Question: I am interested in using a condition and illustrating it in 'ggplot2'- specifically, if the absolute difference between T2 and T1 is greater than one (i.e. 'abs(T2 - T1) > 1'), then I color (in black) that particular data point on "T2".
However, the problem is that I'm unsure how to do this in code - and sufficiently, at that.
This is the code:
'''
library(ggplot2)
library(reshape2)
library(directlabels)
df[, c(2:13)]<-lapply(lapply(df[,2:13], as.character), as.numeric)
df<-data.matrix(df)
dat = melt(subset(df, select = c("Value","Condition")),id.vars = "Condition")
dat<-dat[1:40,]
dat[,1]<-c(rep(1:20,2))
dat[,2]<-c(rep("T1",20),rep("T2",20))
colnames(dat)[2]<-"Time"
ggplot(aes(x = Var1, y = as.numeric(as.character(unlist(dat$value))), color = Time, group=Time),
data = dat, label = value) +
geom_point(aes(shape=Time, size=4)) + geom_line() +
geom_text(aes(label = round(as.numeric(as.character(unlist(dat$value))), 2)),
method="smart.grid", color = "black") +
xlab("Items") + ylab("Values") + ggtitle("Line Graph")
'''
This is the chart:

This is the 'dput()' output:
'''
dput(df)
structure(c(2, 2, 2, 2, 2, 2, 2, 2, 2, 2, 2, 2, 2, 2, 2, 2, 2,
2, 2, 2, 1, 1, 1, 1, 1, 1, 1, 1, 1, 1, 1, 1, 1, 1, 1, 1, 1, 1,
1, 1, -2.77799880286286, -5.50944520378118, 1.88836435580497,
-5.58406005229873, 4.44735158239659, -6.82897889434699, -2.1716215347289,
-6.24523609922322, 2.76458526645867, 5.48271803933499, -6.14473005987329,
-1.5417866304646, -6.62612955305313, 3.70896578961902, -3.4179458605496,
1.82132726703399, -0.9280760020449, -1.37160088556748, 3.19524553300007,
-4.95347572092664, 2.85061161249751, -1.86116126313546, 5.02499132690551,
-0.589243309301991, 4.82762042912157, 0.169968256089778, -2.19470633021516,
-1.49426127124266, 4.0326779589342, 5.48630151034464, -3.04465732022428,
2.74719269076656, -3.42432474774963, 7.17005454165613, 3.29173512430591,
6.15013558100303, 3.37225798878721, 3.16447670131925, 5.76818087898048,
-2.47667639336567, 2.9410259668896, 5.24942846129507, 2.95615407147939,
2.53728090334437, 4.45378164065699, 4.99724304408089, 3.41151350933973,
6.5558635012366, 2.9382584815192, 5.553396018278, 5.66712392721592,
3.70722135586978, 4.91809317051882, 4.43567725100426, 4.85957115798564,
1.13776426116428, 1.45147180831314, 2.93845495539568, 3.69799943125266,
5.58188967776966, 1.70671301941748, 1.87716808779163, 4.52979801504946,
4.02882680021941, 4.47697541167503, 2.00725924508944, 1.47797506789819,
2.81083558050484, 1.73059487384682, 2.93638454645181, 2.11798237001241,
1.56476900094613, 2.8051256046925, 4.91148661864085, 2.39984241054436,
6.01680803527874, 3.45216832637263, 3.86786912841398, 5.14510980394688,
1.96226240820569, 1.46769784381359, -4.23315686452177, 1.34462318507629,
-4.13803301156994, 3.46433009466818, -0.688603097392773, -0.864647679558938,
-2.41397623113989, 1.9258218879359, 2.12843971854681, -3.90465123084954,
2.85141616984777, -0.425193435370328, 1.26215227718771, -0.443706739548623,
1.99409077435011, 0.993384901206013, -1.2539971894181, 2.16674821850839,
-1.14332285049104, 1.2877641319428, -5.0790640948831, 2.16491856402794,
-5.7209806024071, 2.42987914111965, -0.0338801558976428, -4.05418787838149,
-4.66851179473313, 2.84008251058085, 3.82691297178971, -4.84551053369274,
0.081540160504272, -2.15526245166253, -0.176870366357385, -0.877844323553365,
-0.258594819181801, 0.430370682726835, -3.49027845749809, 0.331486593462475,
-4.37685606663863, 1.12112630791616, 3.84715347197235, 1.47596355786357,
4.04476901846664, 3.22121946000162, 2.13221568496659, 0.652861523704772,
1.86053940564217, 2.18750685665418, 2.22409039914394, 3.31684834987514,
2.37433623873005, 1.96881662200605, 0.623734917918608, 0.938645410686527,
1.6194531430081, 1.0572785346611, 1.80192982083783, 2.30928777991719,
1.33090194123859, 2.30457009724777, 4.44215663384225, 1.9456455099693,
5.5491241262749, 2.90365637378558, 1.35352785699859, 4.00797171059206,
4.54513631393887, 4.11261546736008, 4.72222683677877, 4.77697916123432,
0.401623824136378, 2.80147690765104, 1.44060736377897, 1.20626242635587,
0.335776941897886, 0.870712988549501, 2.82555530959146, 1.02961044767606,
4.40677773658637, 1.08733086714195, -4.58237221368757, 0.500775366216656,
-2.24308867788549, 0.923483146787494, 0.983312535004998, -0.506717556382614,
-0.704911411238621, 0.789477493179571, -0.263046689942195, -2.43579693951632,
1.14410003345258, 0.903308056174724, 2.56662144872607, -2.83034226881492,
1.72659090224099, 1.48023061106132, -5.30639508766639, 1.11099764546048,
-4.19126050554502, -1.05089323769677, 1.54372391361437, -1.56352981645499,
2.93127137918086, 0.501362777825551, 0.346307986678131, -0.344374655196894,
1.91773468184104, -3.61476249608386, -4.5451606571318, 3.13201396026136,
1.10416369238183, -1.6515940027554, -2.30082843813389, -3.24938747503207,
1.64169861482598, 1.25939003291661, -3.22315899193569, 1.02901350502441,
-0.307596191022465, 0.607172870047824, 3.18670101637946, 1.18329147532167,
1.73931931950462, 1.08642392258211, 1.75963707713729, 0.598209932001034,
0.71799058314335, 1.71030492189432, 1.86973358441346, 1.96214081370305,
2.12865325016569, 1.86580109155386, 1.99385141233056, 1.9304518662167,
1.67887046756132, 1.89380653935655, 3.51584085505365, 1.59008281821586,
2.63776915192942, 2.01324356378045, 1.92426610560178, 2.01351363124494,
2.09837681150714, 0.564283583646676, 1.94900394722626, 2.03932275387923,
1.77291581898077, 3.31700177429301, 3.56054613450095, 2.48818428369487,
1.56026700091836, 0.895001669911228, 2.45494944723334, 2.49614852057026,
0.980970610101227, 1.2327710192819, 1.90720295041313, 1.52990252674699,
2.24055435759981, -1.73119862850002, 1.0216815782015, -3.08104316219856,
0.742062185068333, 0.637759900635563, 0.313639004730233, -1.04389320657185,
-0.168343229992165, -3.50957435418526, -0.805146224350448, 1.89813728483076,
2.11234302788144, 0.65291943976787, -1.66538732232707, 2.06761784535478,
1.07368735890632, 1.18116854535688, 4.35475739971616, 2.4291449411867,
2.66250155475042, -3.07984879560606, -0.982161144689049, -2.17134923344571,
-1.04981167576708, 1.02982534690544, 0.0739956440116955, -3.53127755255401,
-0.983920844230844, -2.4237703274689, 1.1137895914255, 1.88292910019935,
1.88115084031971, -0.528776945568896, -2.51963703622653, -1.21224167026079,
-0.00733001295324706, 0.489654593226242, 1.64244792747709, 1.97849384758581,
-2.73222532916273, 1.30664000318633, 2.51152591709287, 2.3610878671388,
2.68821086374941, 0.756179657571522, 1.31406083006702, 0.502270349719078,
0.877048724863803, 3.27032715567304, 2.02817740776692, 3.13885298082316,
1.69040861120208, 1.44621246031203, 2.72542768045343, 1.65168160243242,
1.0613486997877, 1.36730424217884, 4.70242398349343, 1.47846129638809,
2.90982977301074, 1.6415398652502, 1.80971856575705, 1.80126834813569,
2.30402758910142, 0.453944083869317, 1.44975937874442, 2.76072379297129,
2.05179959258098, 1.96034746487189, 2.46972904118759, 1.52646811270462,
1.68792219492701, 0.942581896362376, 1.43412205194171, 1.32429401657411,
0.74028817732329, 0.934463299964322, 1.75899225369897, 1.73093691569634,
2.44604484756581, -0.81707831508849, -0.101640659501738, -0.199372098325561,
-0.731350355341286, -1.50185595150164, -2.15385646903906, 0.341362372622556,
0.0717794525986977, -0.674790643399441, -1.02832745657856, -0.807289055054835,
-0.273625459413725, -1.89714842447061, -2.72809814735591, -1.87304656922355,
-1.75211939950996, -0.179811464643785, -2.47054193194854, 0.875985668308142,
-0.87107168324186, 2.88411862461663, 1.13350717882749, 0.881717271657503,
-0.680906046795757, -0.00986342272375014, -1.30401468178664,
-0.718835987756961, -0.274692056120372, 2.25741424032245, -0.733100021865329,
0.410517365563169, 2.17391980797268, -1.72828926038821, 2.32332016354502,
-0.35469728539741, 0.547277997817807, 1.9063894042504, -1.38302649805023,
4.22638973141164, -0.834303241714936, 1.29217284997393, 0.920346644301893,
1.41581152942903, 1.68422758278347, 1.46401543006383, 2.59715468920863,
0.671463941291187, 0.391827833427845, 0.830409256044418, 1.51196965141483,
1.25622927071156, 0.633365193686345, 2.45392708107328, 2.15333609263216,
2.38240811335379, 1.93971167427935, 0.20678171606071, 3.13623314571654,
1.2020914095021, 1.45795937568229, 2.79079354402284, 1.96590935476358,
1.02143633694447, 0.891283752569684, 0.516990294238038, 1.51976159759388,
0.454055895284961, 0.80654340174185, 2.14646393071754, 1.8189172212192,
1.21142394057217, 1.84172112667041, 1.89688920138007, 2.59190659576094,
0.810205134547583, 0.731657346597015, 1.70901155496863, 1.21455024297602,
3.52967217716404, 0.754338180088601, -1.29611694379859, -2.02848235962263,
-1.88100885357239, 0.00782681463321539, 1.26584897977176, -1.11647972403716,
-1.<PHONE>, -0.0952271741106955, 0.131800629971024, 3.72882805009692,
-0.417680991612429, -2.40929168614188, -0.954139748948513, -0.185182454834748,
-2.31198436769972, -0.601593634688318, -0.358753304703935, 0.264121584587967,
0.877095537027569, -1.04128766257684, -1.34634072546986, -0.711769725913958,
1.56173816149338, 2.1056023883716, 0.849351763165274, -0.333430738703158,
0.867470294719106, 3.06609445431155, 0.156548761957329, 3.23204999230325,
0.594583943629732, -0.591859747610828, -0.771489333759391, -1.61849385298721,
-0.994837577062622, -0.471029875852922, 0.494956557283429, 0.869778487578066,
0.664401960629288, 0.705356572496125, 1.71969313558994, 1.22514664503418,
2.43615010778863, 0.90543774831495, 1.47968455180469, 1.58025802579494,
1.09964089759256, 0.424333680265671, 0.588266235029791, 3.<PHONE>,
0.789168044524916, 1.29409026043504, 1.39999018584329, 0.685175161870907,
2.1240505562516, 1.0118137455611, 0.274816868206689, 1.24463783903865,
1.32271783466684, 0.839356205249546, 2.26239611885107, 0.81461450270275,
1.04915471241655, 1.58417059541705, 1.43402870983137, 0.922256074093675,
0.610663047712594, 1.67973206887357, 1.06535791664458, 3.55339972908477,
1.29706172782603, 0.700609412377317, 1.10881444509497, 2.36973842570586,
1.54286536846859, 0.39414111430605, 0.594818127352406, 0.990174530659289,
1.66222872402804, 0.822538694893619), .Dim = c(40L, 13L), .Dimnames = list(
c("1", "2", "3", "4", "5",
"6", "7", "8", "9", "10", "11",
"12", "13", "14", "15", "16",
"17", "18", "19", "20", "1", "2", "3", "4", "5",
"6", "7", "8", "9", "10", "11",
"12", "13", "14", "15", "16",
"17", "18", "19", "20"), c("Condition", "group1.value",
"group1.se", "group2.value", "group2.se", "group3.value",
"group3.se", "group4.value", "group4.se", "group5.value",
"group5.se", "group6.value", "group6.se")))
'''
Applying the suggested commanded, the majority of the 20 data points for "T2" should be in black.
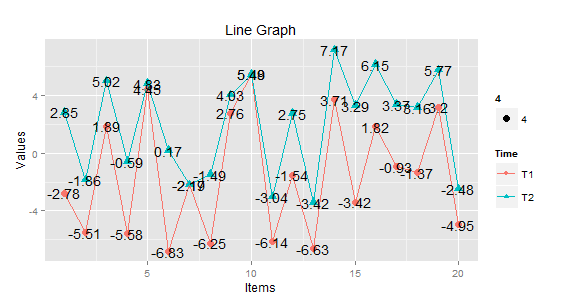
Answer: You could just add a second 'geom_point()' subsetting dat to the only values where the diff between T1 and T2 > 1.
'''
library(ggplot2)
library(dplyr)
library(tidyr)
library(directlabels)
df <- as.matrix(df)
rn <- row.names(df)
df <- data.frame(df)
dat <- df %>% select(Condition,group1.value) %>%
mutate(item=as.numeric(rn)) %>%
spread(Condition,group1.value) %>%
rename(T1 = '1',T2 = '2') %>%
mutate(diff=abs(T2-T1)) %>%
gather(Time,value,-item,-diff)
ggplot(aes(x = item, y = as.numeric(as.character(unlist(dat$value))), color = Time, group=Time),
data = dat, label = value) +
geom_point(aes(shape=Time, size=4)) + geom_line() +
geom_text(aes(label = round(as.numeric(as.character(unlist(dat$value))), 2)),
method="smart.grid", color = "black",hjust=1,vjust=1) +
xlab("Items") + ylab("Values") + ggtitle("Line Graph") +
geom_point(data=filter(dat,diff>1,Time=="T2"),aes(x=item,y=value),color="black",size=4)
'''

On a side-note, you may want to rethink your data organization. Your df is half-way between a long and wide data.frame and that doesn't work well with ggplot (that's why I used 'spread' and then 'gather'.